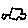
Label: car